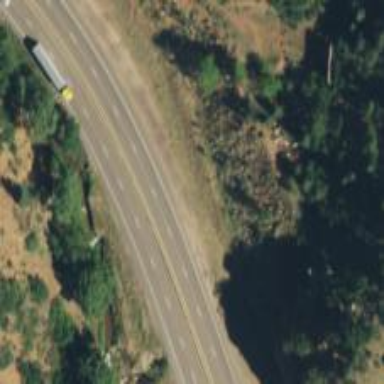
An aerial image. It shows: Trunk highway.